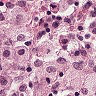
Metastatic tissue present: no